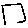
Label: square